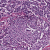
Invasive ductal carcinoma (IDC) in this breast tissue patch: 1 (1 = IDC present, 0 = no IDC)